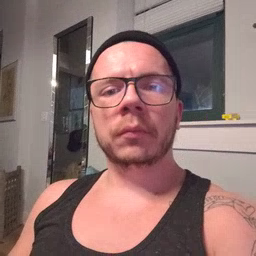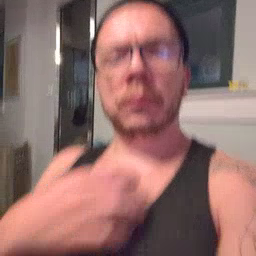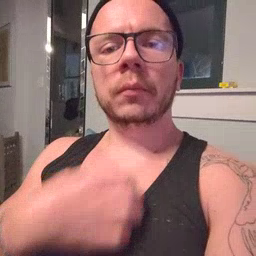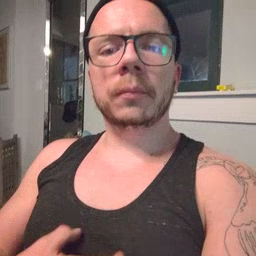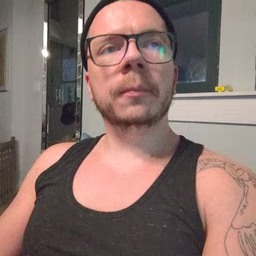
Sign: hungry